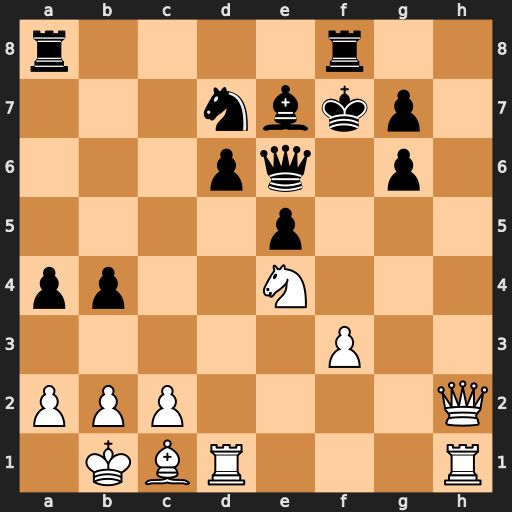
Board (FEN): r4r2/3nbkp1/3pq1p1/4p3/pp2N3/5P2/PPP4Q/1KBR3R
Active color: w
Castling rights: -
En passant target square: -
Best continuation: Rxd6 Bxd6 Ng5+ Ke7 Nxe6